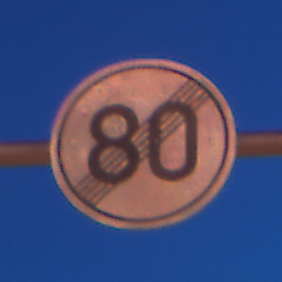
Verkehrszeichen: EndeGeschwindigkeit80
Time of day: Night
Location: Outdoor (Urban)
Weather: PartlyCloudy
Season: NotSpecified
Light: Artificial